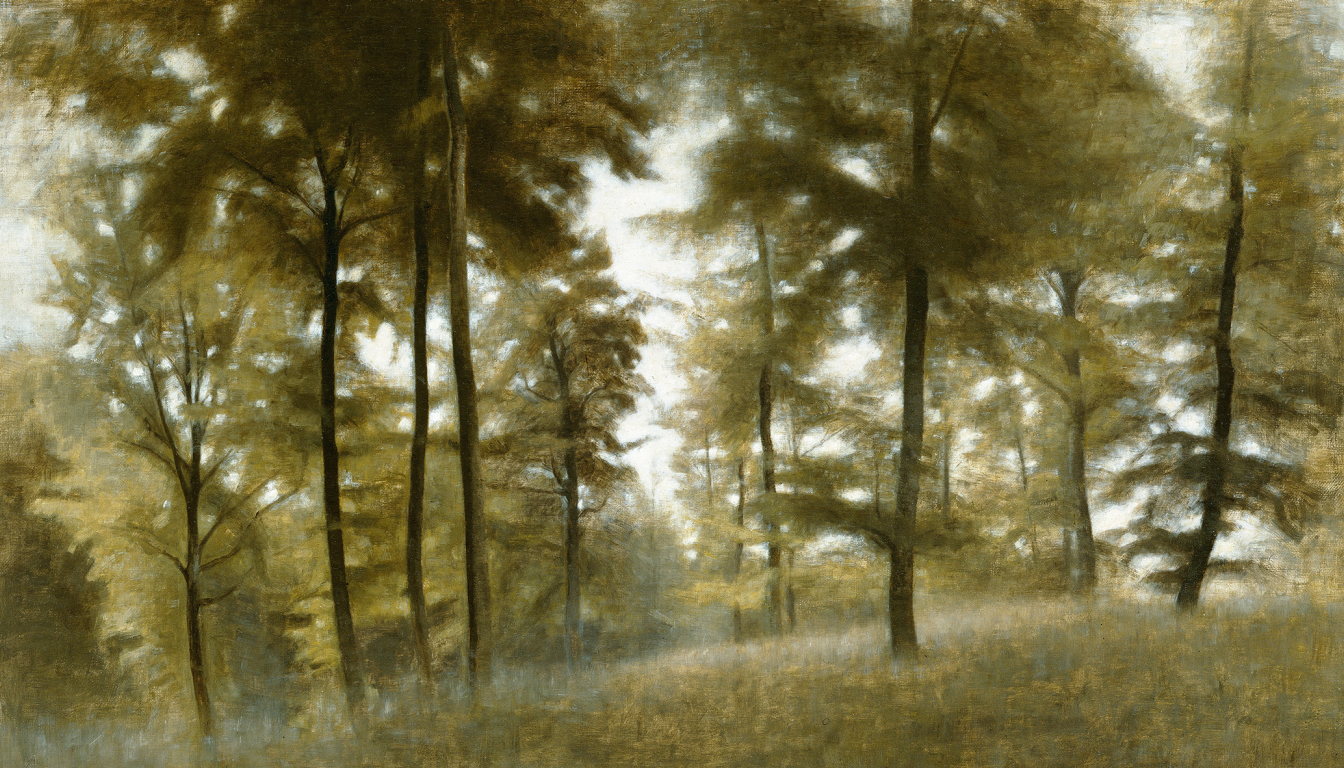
landscape painting, wide, overcast daylight, forest interior with multiple dark tree trunks light filtering through dappled golden-green canopy misty ground below muted atmospheric background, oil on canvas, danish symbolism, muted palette